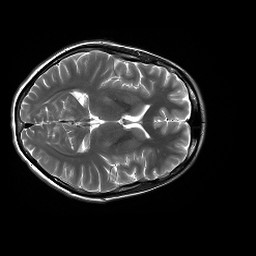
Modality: T2w
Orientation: axial
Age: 36
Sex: female
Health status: healthy
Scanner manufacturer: siemens
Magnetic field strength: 3 T
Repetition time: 4.01 s
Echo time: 0.116 s